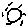
Label: sun